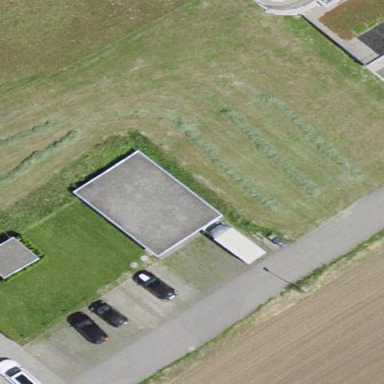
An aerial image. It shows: Garage building.